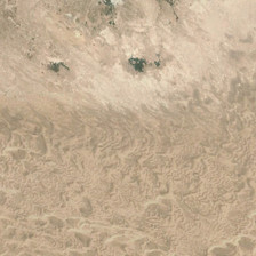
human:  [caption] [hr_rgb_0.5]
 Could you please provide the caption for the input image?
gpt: a few of the green grass on the desert .

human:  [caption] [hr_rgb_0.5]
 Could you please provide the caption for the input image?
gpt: yellow land exposed in the air .

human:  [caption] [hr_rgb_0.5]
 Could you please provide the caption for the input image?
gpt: only a little bit of green plants, the land produces the fold .

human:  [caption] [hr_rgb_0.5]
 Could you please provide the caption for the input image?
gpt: Barren in the desert.

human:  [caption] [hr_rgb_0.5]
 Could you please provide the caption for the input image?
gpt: only a little bit of green plants, the land produces the fold .